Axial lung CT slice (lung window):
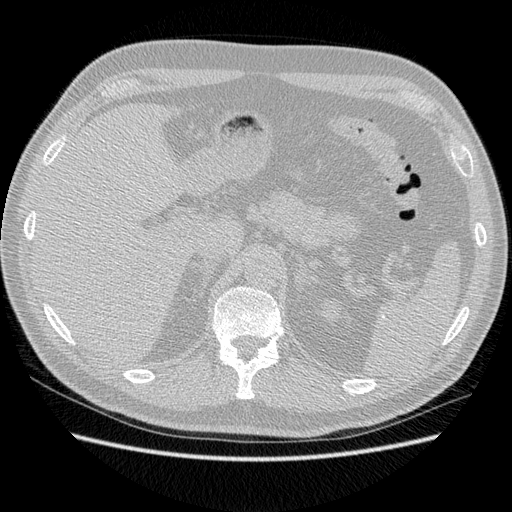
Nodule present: no